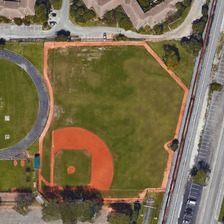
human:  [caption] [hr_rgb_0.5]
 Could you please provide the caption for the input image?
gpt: a baseball field and a ground track field are located near a parking lot and two red roof houses .

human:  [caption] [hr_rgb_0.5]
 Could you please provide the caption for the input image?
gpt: a baseball field and a ground track field are located near a parking lot and two red roof houses .

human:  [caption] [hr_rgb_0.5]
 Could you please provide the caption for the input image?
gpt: the red baseball field is between a playground and a parking lot .

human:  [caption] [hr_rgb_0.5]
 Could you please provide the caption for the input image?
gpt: the baseballfield alongside a straight road is near two houses and a track .

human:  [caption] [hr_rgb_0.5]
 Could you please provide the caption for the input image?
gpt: a baseball field is semi-surrounded by some green trees and two buildings near a road .